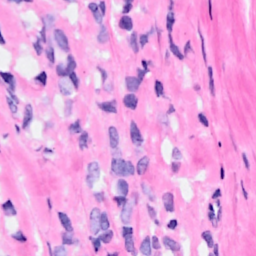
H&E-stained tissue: Breast